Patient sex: M
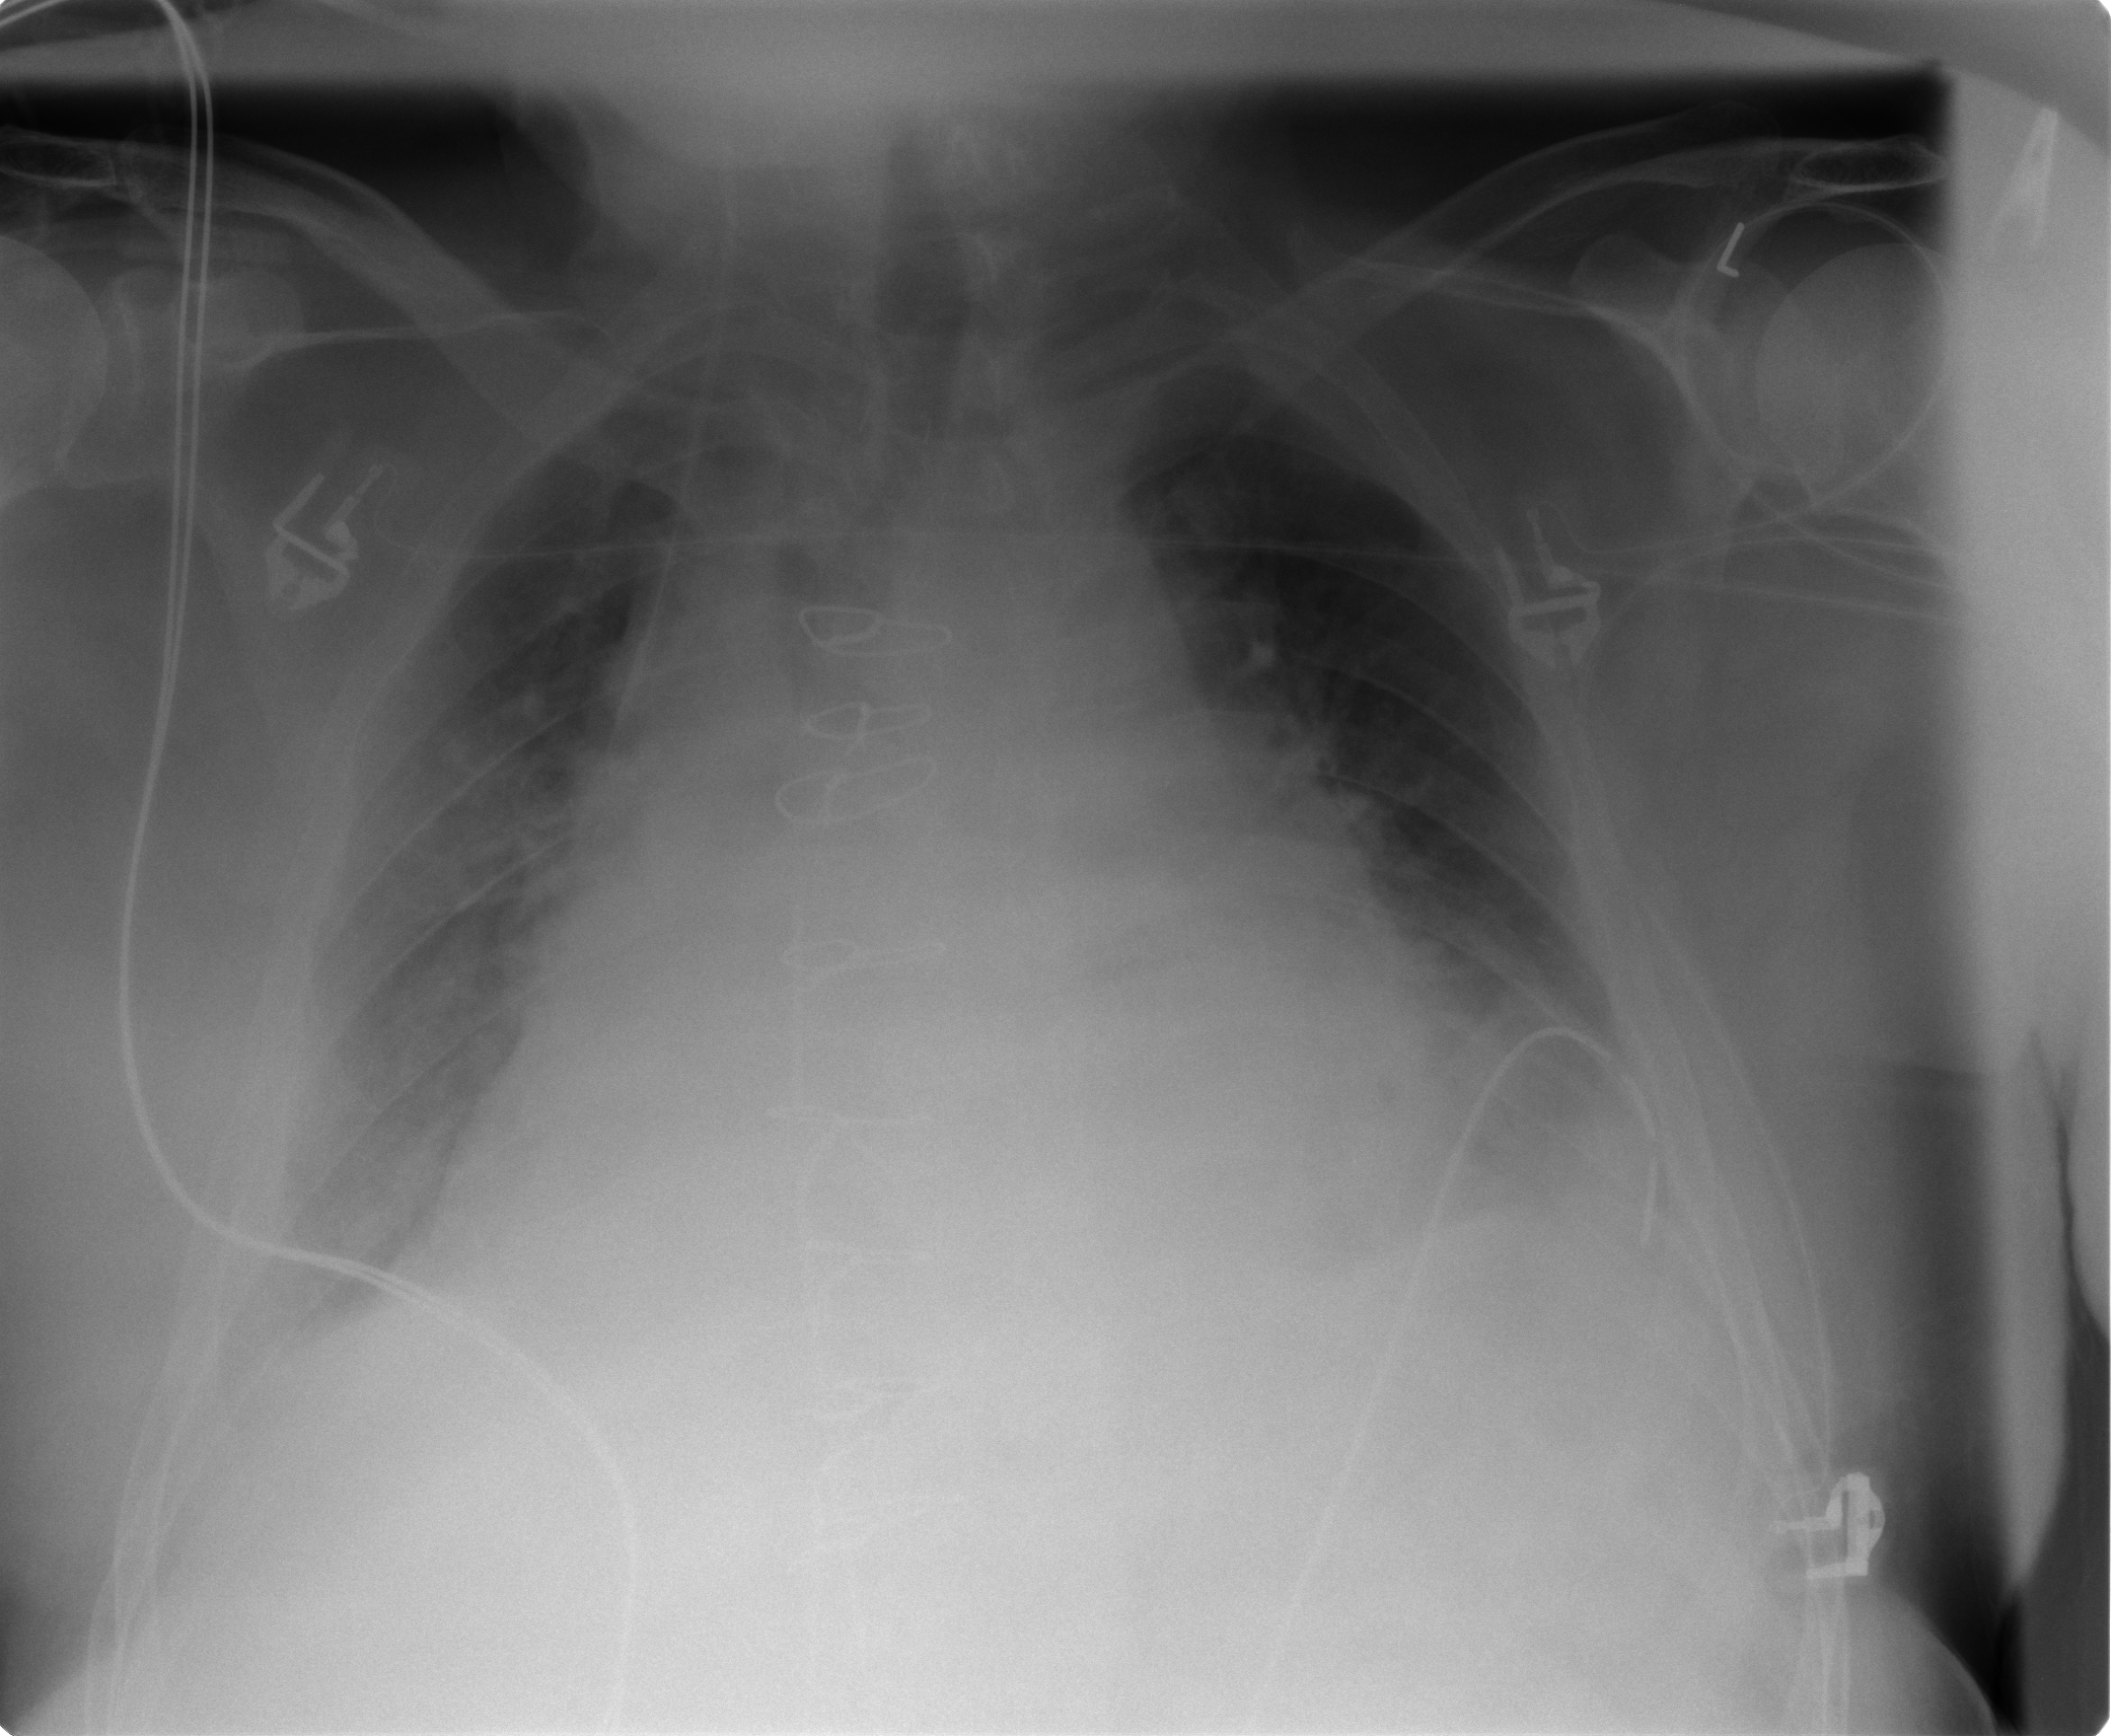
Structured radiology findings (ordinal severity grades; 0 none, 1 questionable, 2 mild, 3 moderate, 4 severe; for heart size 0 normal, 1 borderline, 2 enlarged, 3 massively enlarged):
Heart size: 3
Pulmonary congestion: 1
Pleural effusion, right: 2
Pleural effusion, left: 1
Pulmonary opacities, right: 0
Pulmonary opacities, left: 0
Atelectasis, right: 1
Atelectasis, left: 1